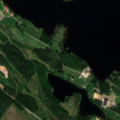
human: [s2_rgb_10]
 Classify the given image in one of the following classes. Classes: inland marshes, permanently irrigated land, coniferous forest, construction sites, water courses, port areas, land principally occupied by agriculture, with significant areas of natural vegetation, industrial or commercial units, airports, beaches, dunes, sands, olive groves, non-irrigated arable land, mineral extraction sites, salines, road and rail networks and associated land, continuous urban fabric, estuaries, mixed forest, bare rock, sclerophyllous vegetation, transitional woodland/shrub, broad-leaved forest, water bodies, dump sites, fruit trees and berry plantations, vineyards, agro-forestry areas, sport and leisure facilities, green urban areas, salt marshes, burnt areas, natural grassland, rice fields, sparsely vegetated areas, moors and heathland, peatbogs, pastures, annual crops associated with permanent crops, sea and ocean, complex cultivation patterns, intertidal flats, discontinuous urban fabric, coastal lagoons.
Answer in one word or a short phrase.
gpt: land principally occupied by agriculture, with significant areas of natural vegetation, mixed forest, transitional woodland/shrub, water bodies